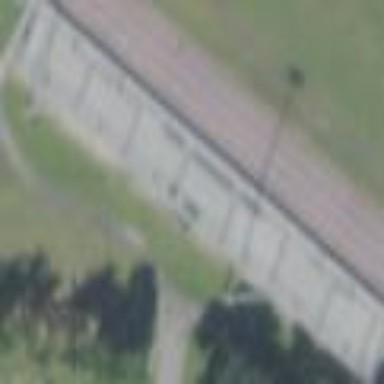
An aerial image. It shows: Bleachers on leisure land.